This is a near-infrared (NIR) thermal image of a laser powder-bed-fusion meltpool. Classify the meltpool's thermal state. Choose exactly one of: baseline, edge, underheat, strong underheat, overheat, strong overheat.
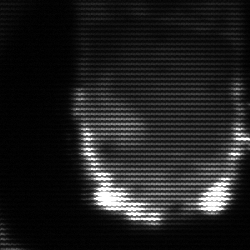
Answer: strong underheat